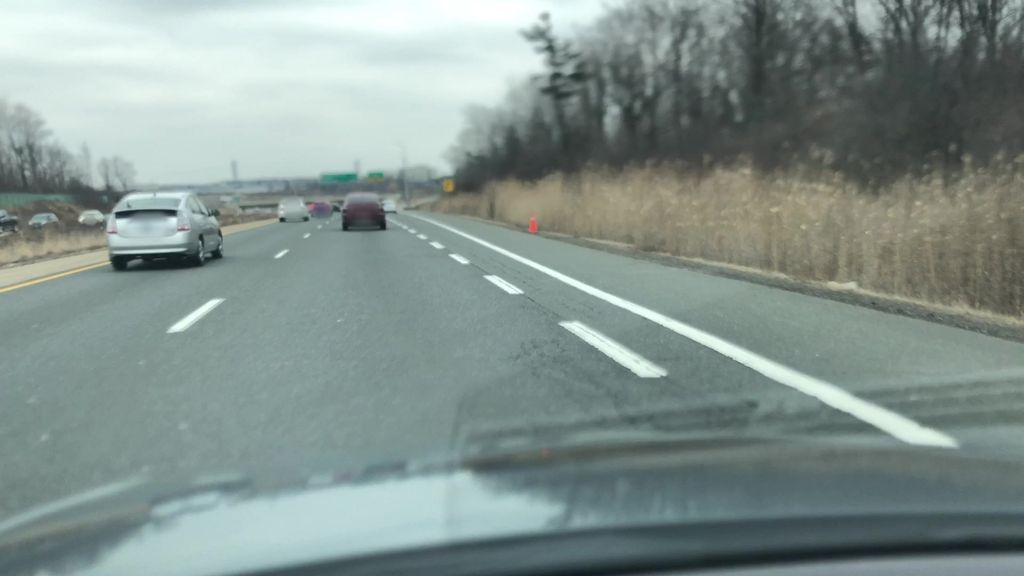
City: hamilton